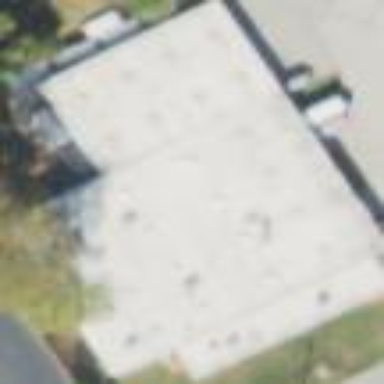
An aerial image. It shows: Industrial building.